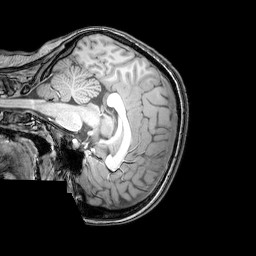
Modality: T1w
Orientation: sagittal
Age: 22
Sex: female
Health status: healthy
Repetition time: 0.081 s
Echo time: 0.037 s